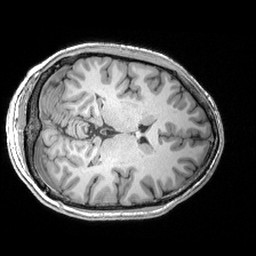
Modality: T1w
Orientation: axial
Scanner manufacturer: siemens
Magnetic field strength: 3 T
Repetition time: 2.53 s
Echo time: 0.00299 s